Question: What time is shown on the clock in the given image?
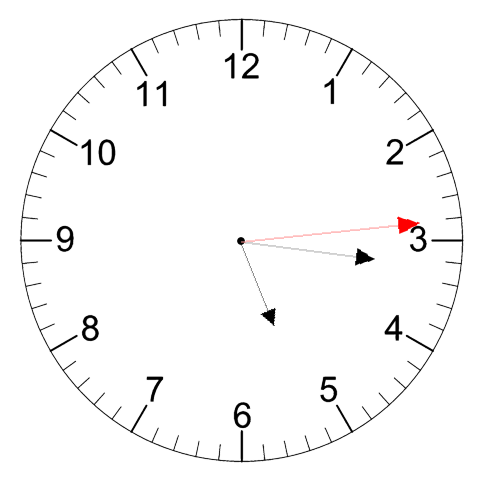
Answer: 05:16:14